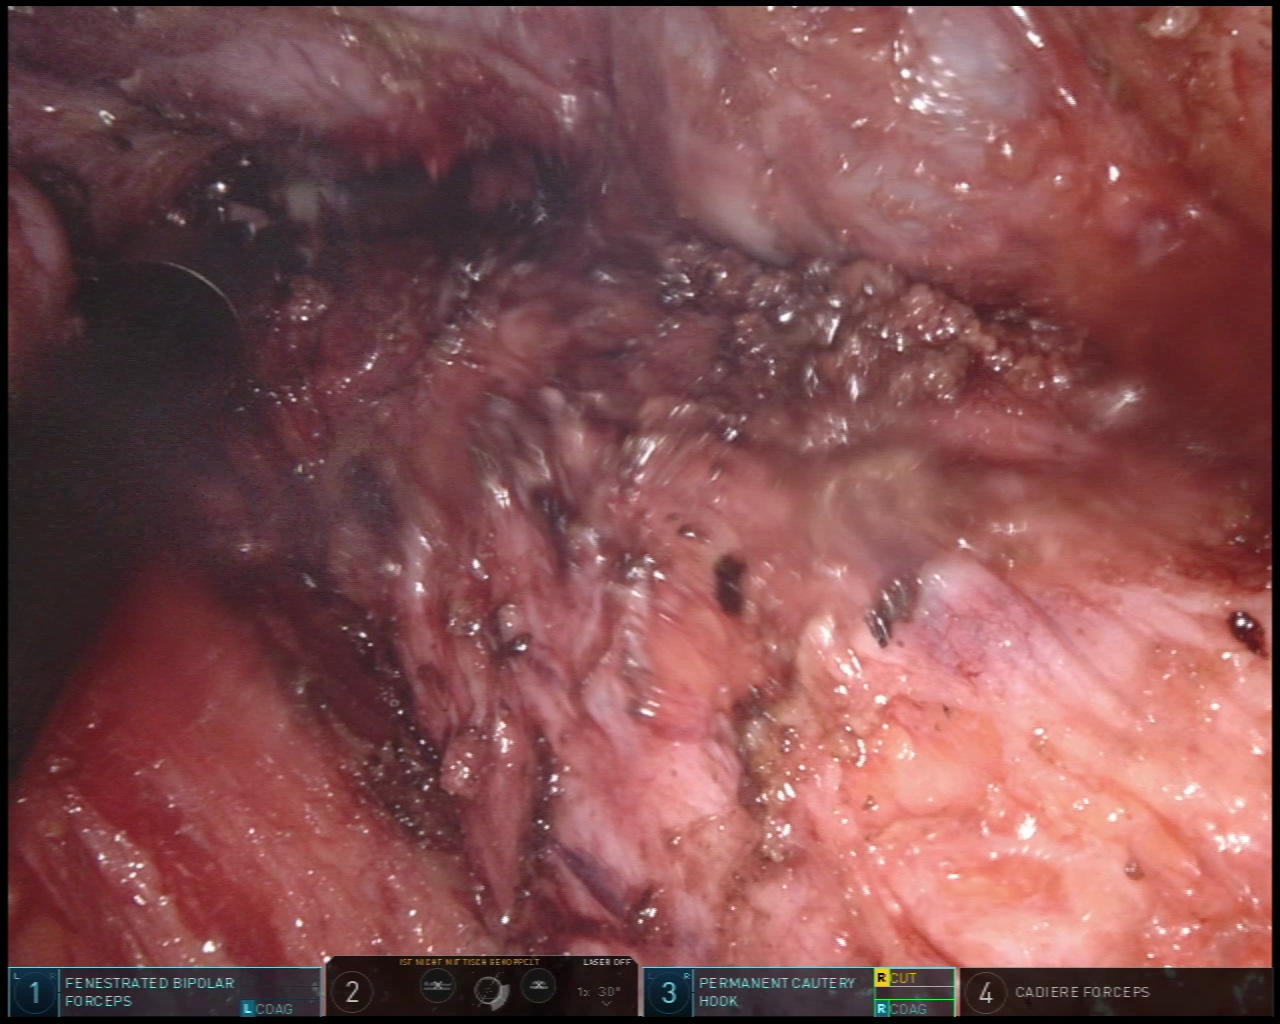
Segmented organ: vesicular_glands
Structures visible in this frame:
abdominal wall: no
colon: no
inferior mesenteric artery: no
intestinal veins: no
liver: no
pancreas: no
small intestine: no
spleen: no
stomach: no
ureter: no
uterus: no
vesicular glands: yes